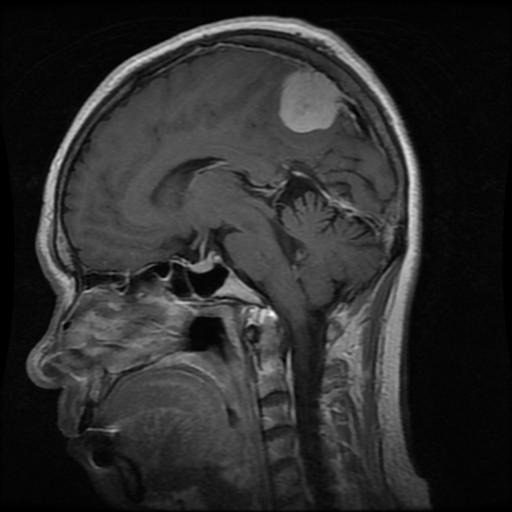
Label: meningioma